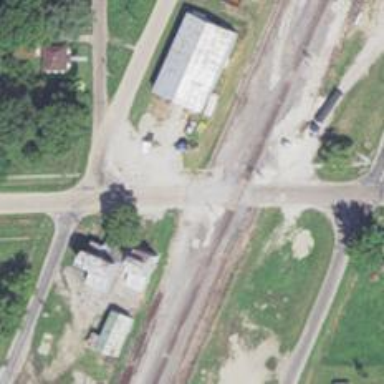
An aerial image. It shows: Railway level crossing.